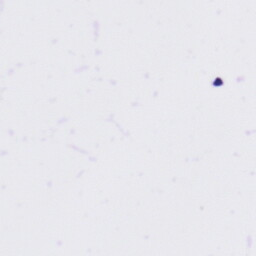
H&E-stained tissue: Tonsil